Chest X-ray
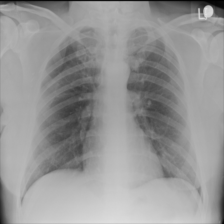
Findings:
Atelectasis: negative
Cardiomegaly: negative
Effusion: negative
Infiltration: negative
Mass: negative
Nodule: negative
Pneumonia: negative
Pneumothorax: negative
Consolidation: negative
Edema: negative
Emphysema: negative
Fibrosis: negative
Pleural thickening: negative
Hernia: negative